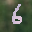
Label: 6